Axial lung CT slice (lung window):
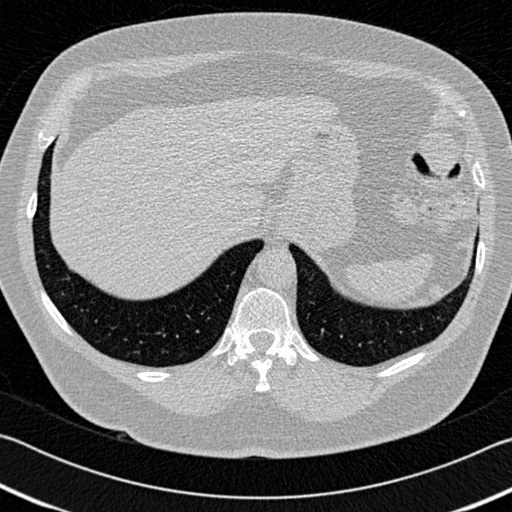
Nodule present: no